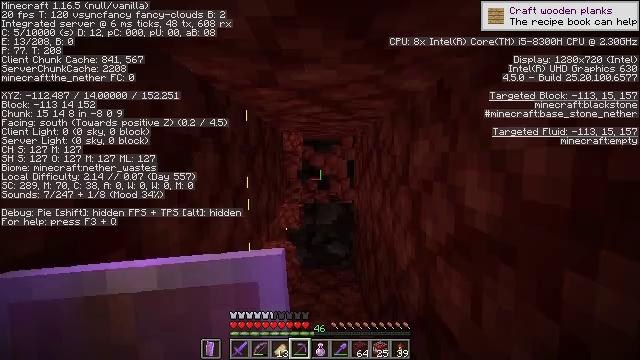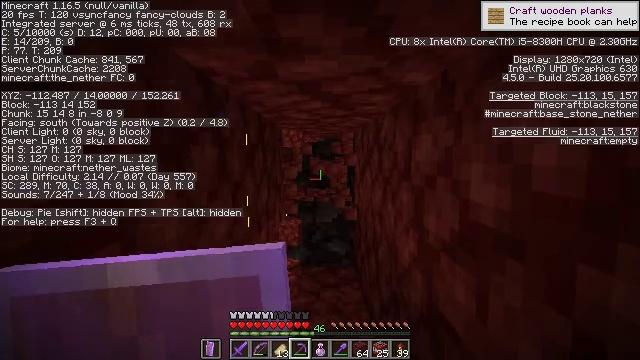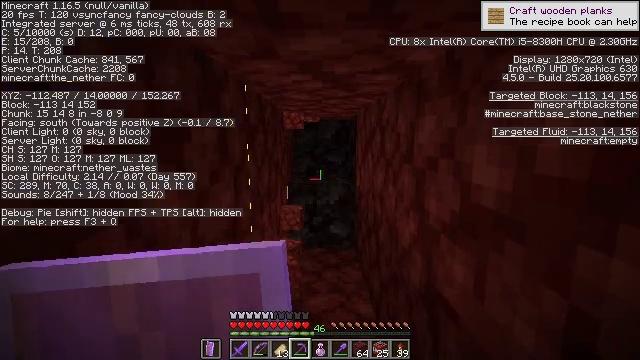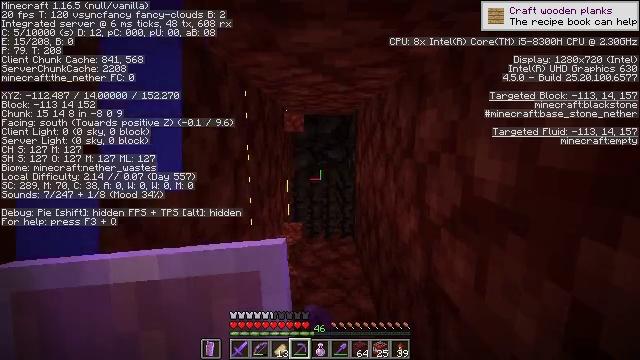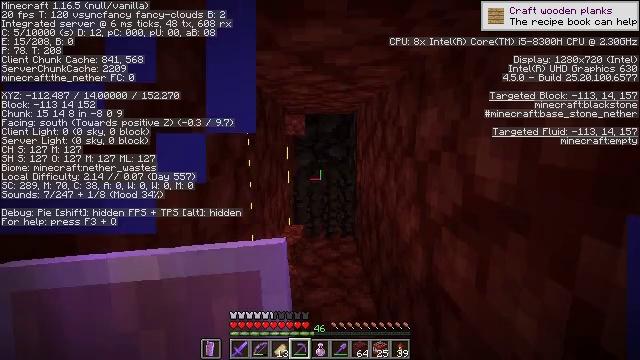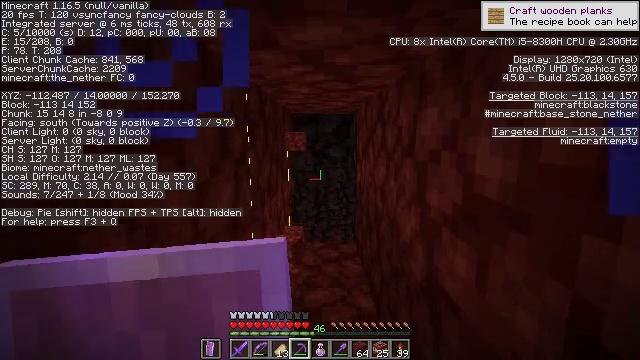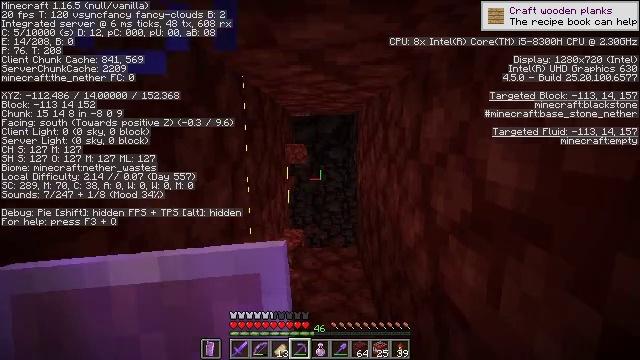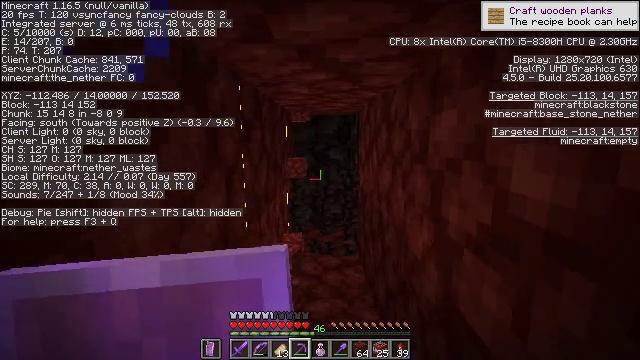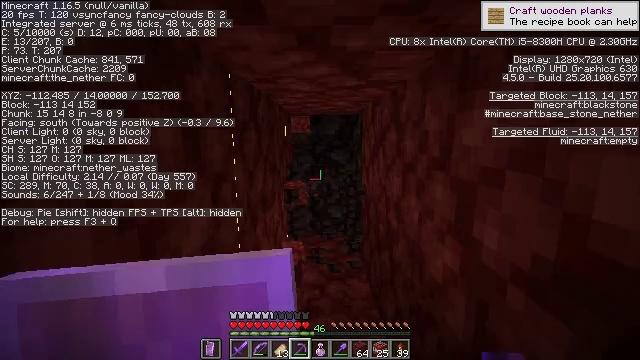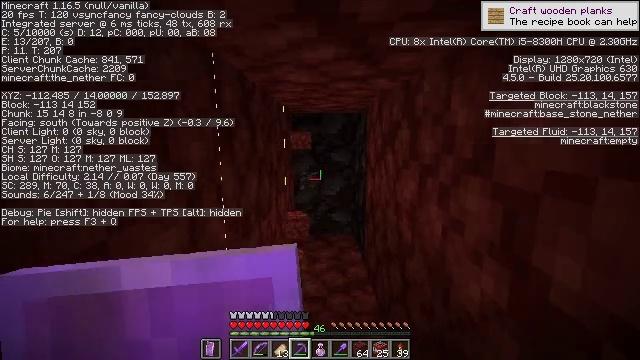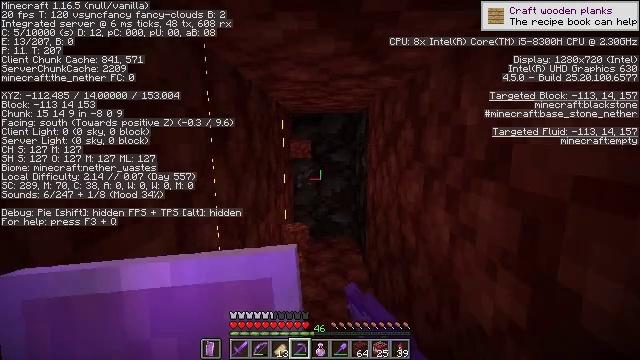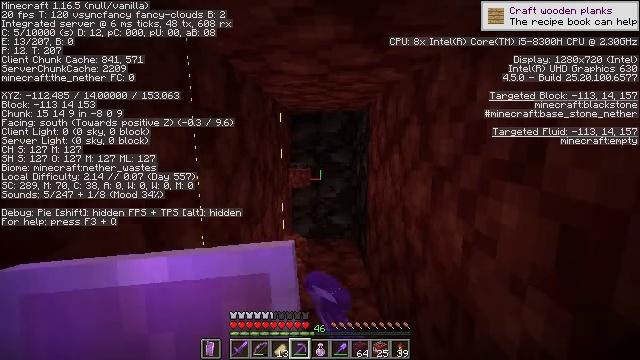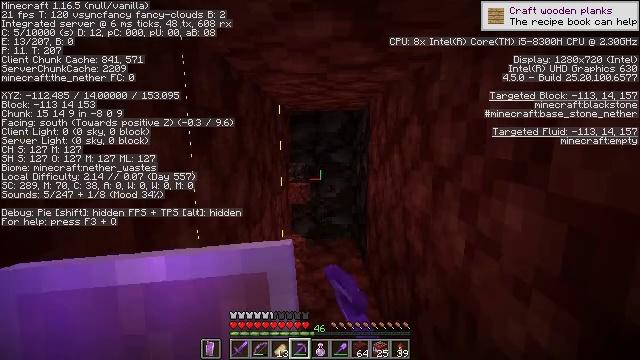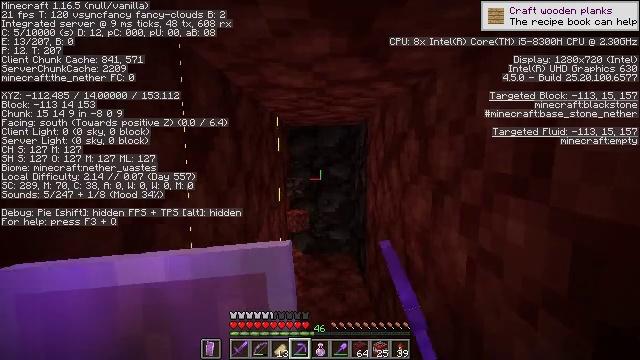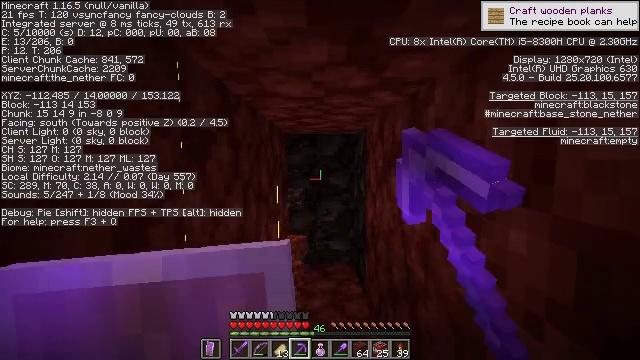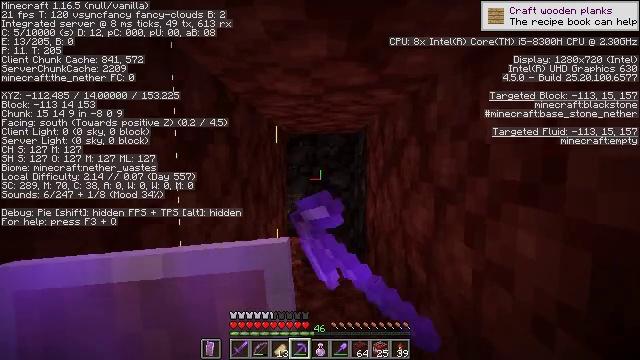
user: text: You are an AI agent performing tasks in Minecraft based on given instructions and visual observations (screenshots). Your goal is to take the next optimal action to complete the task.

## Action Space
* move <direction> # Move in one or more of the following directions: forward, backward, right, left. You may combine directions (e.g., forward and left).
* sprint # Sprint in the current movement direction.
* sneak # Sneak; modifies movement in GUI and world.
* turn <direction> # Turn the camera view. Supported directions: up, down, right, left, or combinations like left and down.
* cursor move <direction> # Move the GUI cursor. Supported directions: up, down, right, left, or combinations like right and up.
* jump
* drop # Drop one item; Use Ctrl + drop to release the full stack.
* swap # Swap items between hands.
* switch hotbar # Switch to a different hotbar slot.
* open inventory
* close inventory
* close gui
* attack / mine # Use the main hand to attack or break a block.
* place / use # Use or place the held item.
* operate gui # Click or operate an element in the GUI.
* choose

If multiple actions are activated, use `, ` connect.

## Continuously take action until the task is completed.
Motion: motion action
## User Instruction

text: Mine blackstone blocks.
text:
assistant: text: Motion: attack / mine
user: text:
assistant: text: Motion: turn down, attack / mine
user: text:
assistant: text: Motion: attack / mine
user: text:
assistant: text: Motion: attack / mine
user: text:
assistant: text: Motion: attack / mine
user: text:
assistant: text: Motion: move forward, attack / mine
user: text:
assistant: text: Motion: move forward, attack / mine
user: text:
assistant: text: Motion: move forward, attack / mine
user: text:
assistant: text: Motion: move forward, attack / mine
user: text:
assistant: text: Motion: attack / mine
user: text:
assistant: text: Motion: attack / mine
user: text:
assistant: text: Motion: attack / mine
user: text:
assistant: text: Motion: turn up, attack / mine
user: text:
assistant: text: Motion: turn up, attack / mine
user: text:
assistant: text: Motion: move forward, attack / mine
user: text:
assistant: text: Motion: move forward, attack / mine
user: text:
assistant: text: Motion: move forward, attack / mine
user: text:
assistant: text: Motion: move forward, attack / mine
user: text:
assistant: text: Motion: move forward, turn down, attack / mine
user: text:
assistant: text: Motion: turn down, attack / mine
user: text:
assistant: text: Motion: attack / mine
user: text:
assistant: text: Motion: attack / mine
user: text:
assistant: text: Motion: attack / mine
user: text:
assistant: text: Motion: attack / mine
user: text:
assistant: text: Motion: move forward, turn down, attack / mine
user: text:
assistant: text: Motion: move forward, attack / mine
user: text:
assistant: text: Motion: move forward, attack / mine
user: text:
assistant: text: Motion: move forward, attack / mine
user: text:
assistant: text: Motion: attack / mine
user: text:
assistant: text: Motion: attack / mine